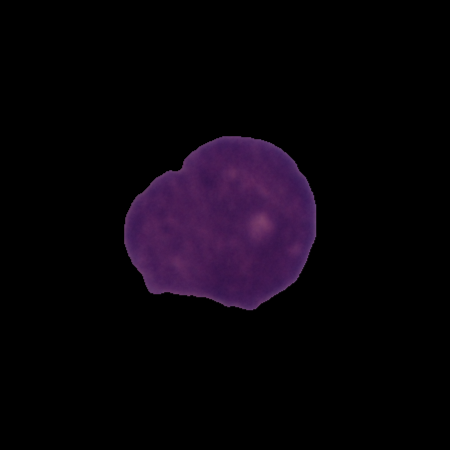
Label: cancer